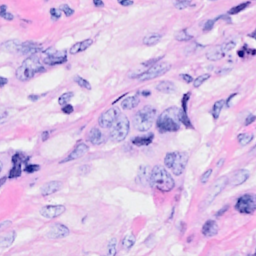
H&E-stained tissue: Breast